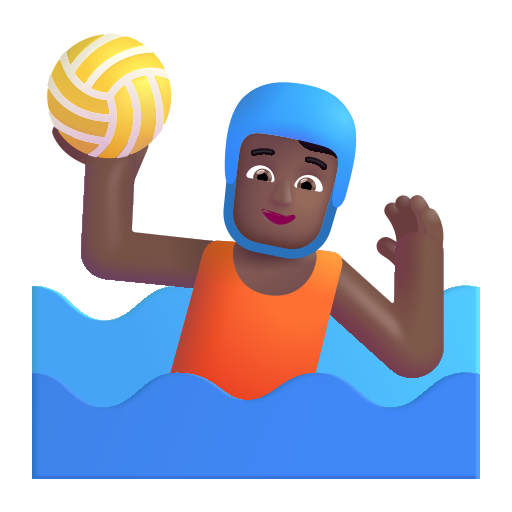
person playing water polo color  dark